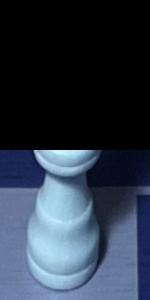
Label: Queen_White